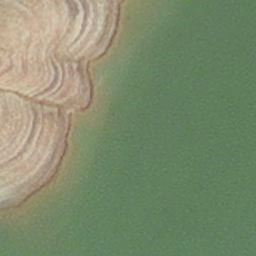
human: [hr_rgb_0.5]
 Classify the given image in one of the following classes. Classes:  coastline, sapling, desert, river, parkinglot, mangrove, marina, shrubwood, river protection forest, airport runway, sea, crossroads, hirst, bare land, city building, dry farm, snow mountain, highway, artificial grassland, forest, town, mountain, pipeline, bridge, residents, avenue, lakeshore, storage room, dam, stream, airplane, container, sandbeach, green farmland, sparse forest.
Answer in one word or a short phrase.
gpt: hirst